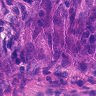
Metastatic tissue present: yes